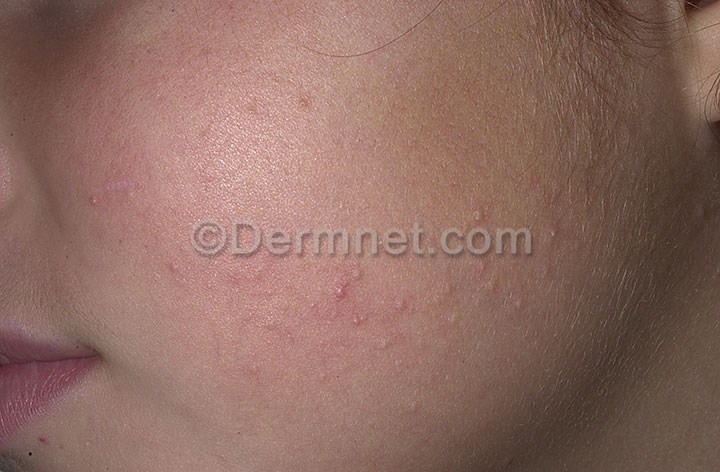
Disease: Atopic Dermatitis Photos